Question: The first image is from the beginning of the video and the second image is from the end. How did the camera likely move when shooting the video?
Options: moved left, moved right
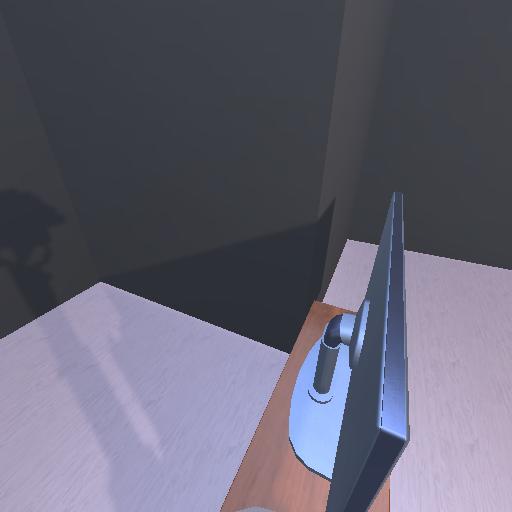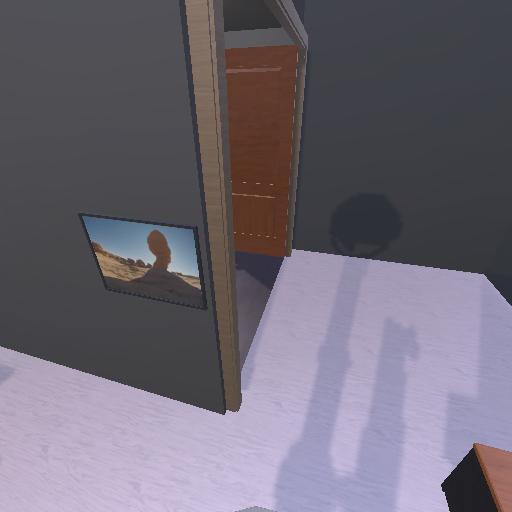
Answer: moved left